Field crop: maize
Growth stage: 1
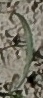
Species: sorghum